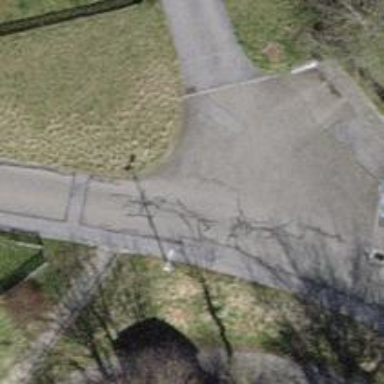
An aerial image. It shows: Road with steps.